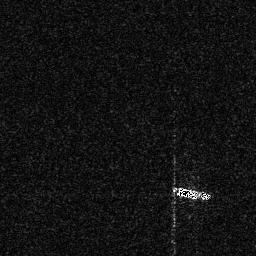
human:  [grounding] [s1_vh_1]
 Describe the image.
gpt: In the satellite image, there is  <ref>1 medium ship </ref> <box>[[66, 71, 82, 78, 0]]</box> located at bottom right.